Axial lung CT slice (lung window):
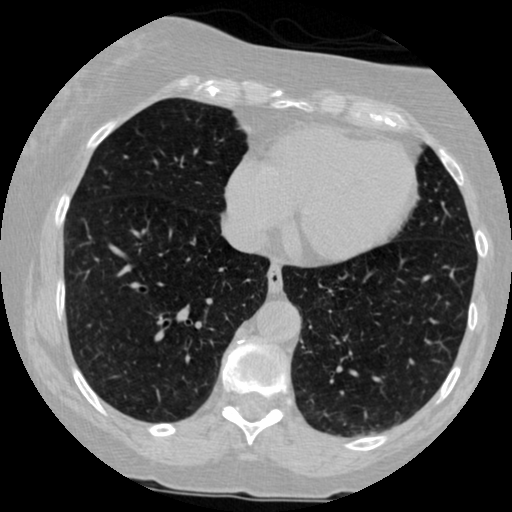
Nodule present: no